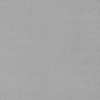
Label: dusty